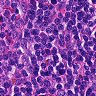
Metastatic tissue present: no